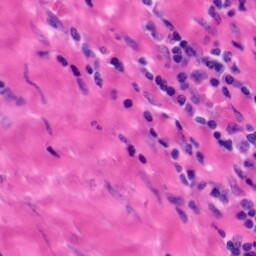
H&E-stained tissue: Tonsil